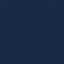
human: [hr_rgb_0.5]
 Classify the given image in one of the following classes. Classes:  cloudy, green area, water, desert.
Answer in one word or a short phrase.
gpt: water